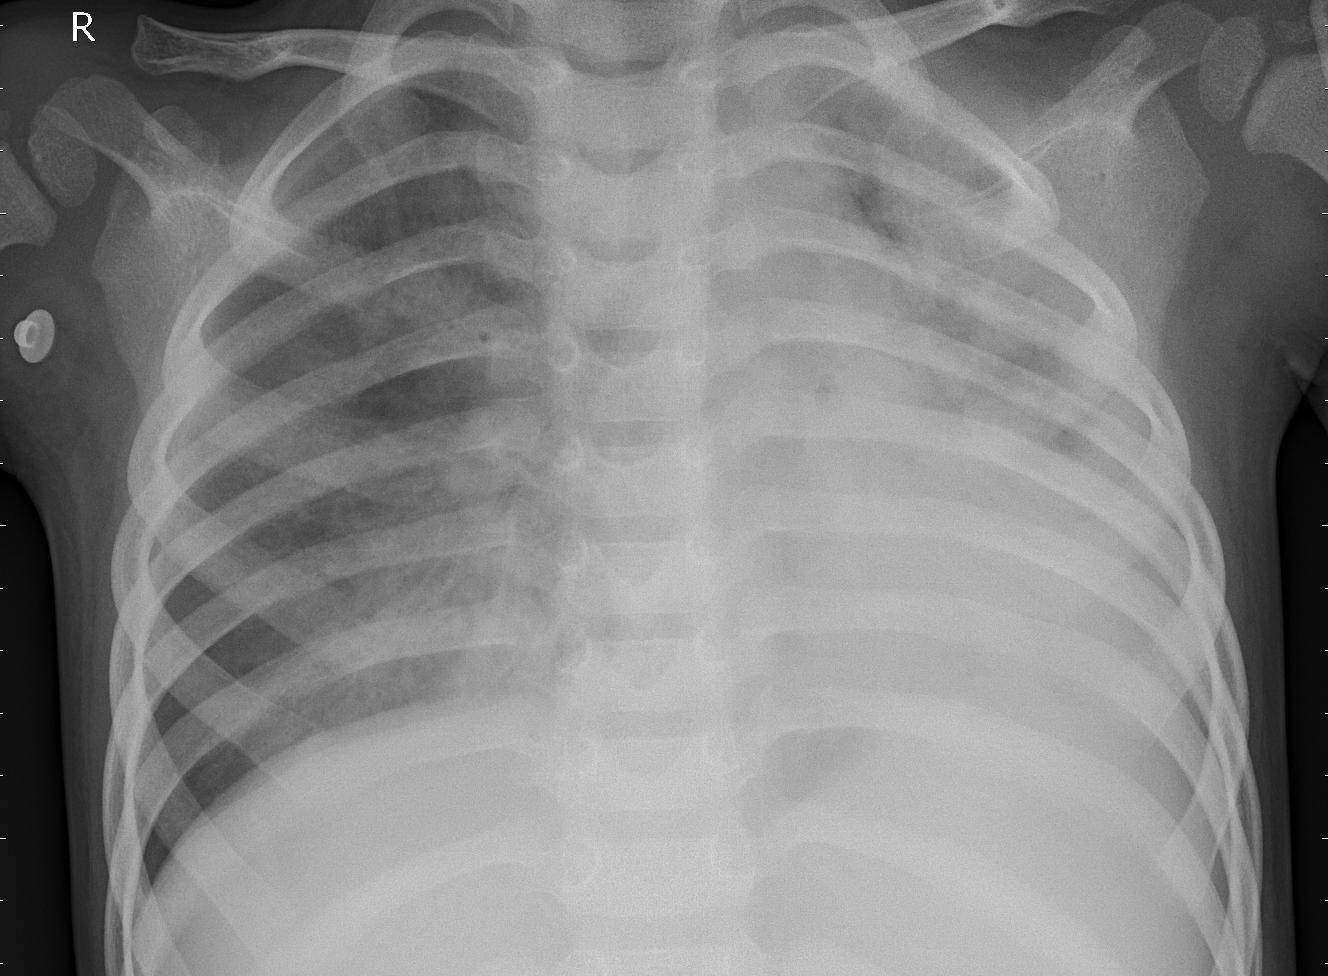
Diagnosis: PNEUMONIA